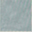
Piece: xx